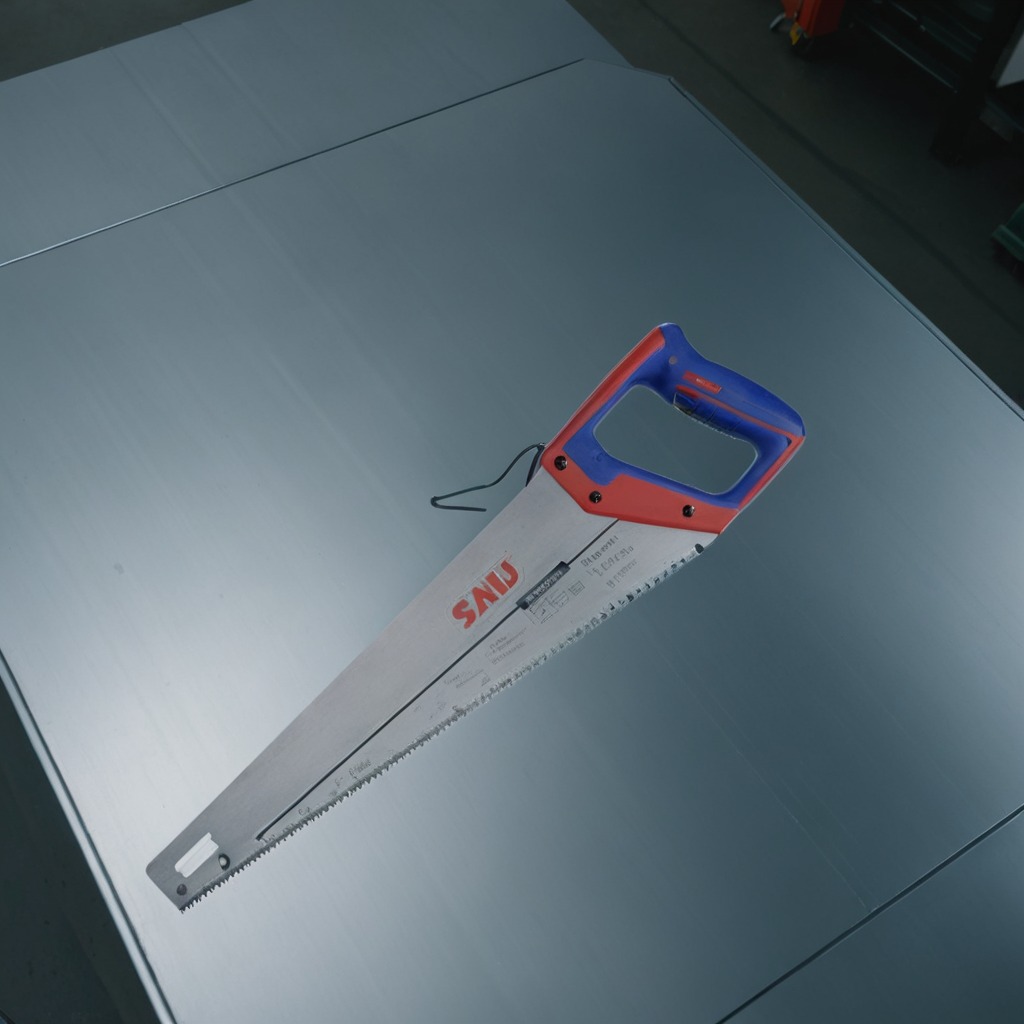
A metal saw is lying on the toolbox surface.